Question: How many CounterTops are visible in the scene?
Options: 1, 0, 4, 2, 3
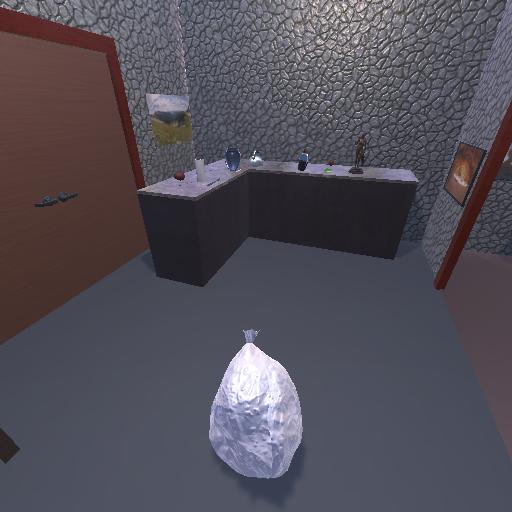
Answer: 1